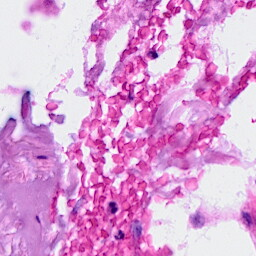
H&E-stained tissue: Breast